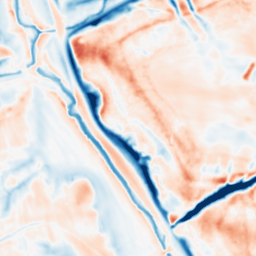
Category: multiscale
Decomposition family: dog_multiscale
Decomposition parameters: sigma_ratio: 2
n_scales: 3
base_sigma: 1
Upsampling method: quadratic
Upsampling parameters: scale: 8
Upsampling scale: 8